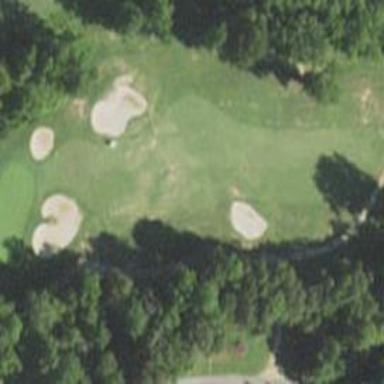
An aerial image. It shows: Golf hole.